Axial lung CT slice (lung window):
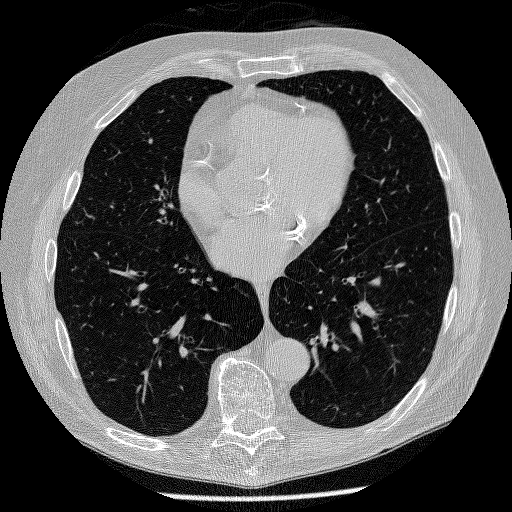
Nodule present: no